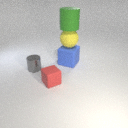
large blue rubber cube below large yellow rubber sphere